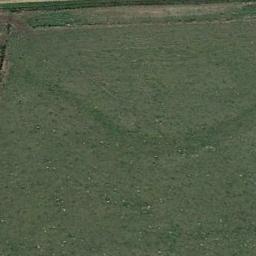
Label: meadow